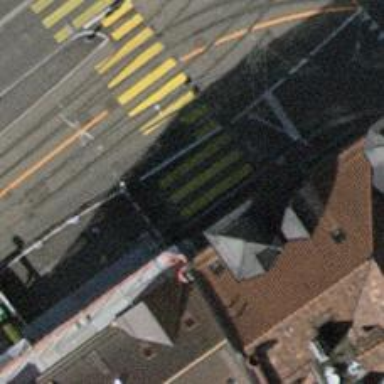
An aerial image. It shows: Paved platform for public transport at railway station.